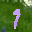
Label: 7